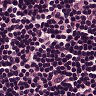
Metastatic tissue present: no